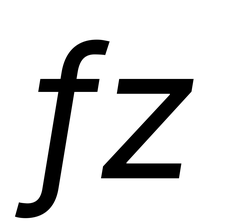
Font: Inter-Italic_Italic